Question: I am new in programming (specifically Python Selenium), I have a question regarding pasting a data into an input box, it seems not working if I will paste data on another website, I will received an error. But if I use just one website (either of the two) in pasting the data it is working fine.
Here is my codes below.

'''
from selenium import webdriver
driver = webdriver.Chrome(executable_path=r'C:\Users\Pashu\AppData\Local\Programs\Python\Python37\chromedriver.exe')
driver.get('https://tinyurl.com/')
inline_tinysite = driver.find_element_by_xpath('//*[@id="url"]')
inline_tinysite.send_keys("https://www.teamxtools.com/content/images/project-7/stack-324/exif/2dehands-velgen-volkswagen-golf-7.jpg")
submit = driver.find_element_by_xpath('/html/body/div[2]/div[2]/div[2]/div[2]/div[2]/form/input[3]')
submit.click()
driver.execute_script("window.open('https://cutt.ly/', 'new window')")
inline_cuttly = driver.find_element_by_xpath('//*[@id="link"]')
inline_cuttly.send_keys("https://www.teamxtools.com/content/images/project-7/stack-324/exif/2dehands-velgen-volkswagen-golf-7.jpg")
submit2 = driver.find_element_by_xpath('/html/body/div[1]/section[1]/div/div/div/div/div/button')
submit2.click()
#time.sleep(8)
'''
Here is the error message as text:
'''
C:\Users\Pashu\PycharmProjects\untitled\venv\Scripts\python.exe C:/Users/Pashu/AppData/Roaming/JetBrains/PyCharmCE2020.1/scratches/Helloworld.py
Traceback (most recent call last):
File "C:/Users/Pashu/AppData/Roaming/JetBrains/PyCharmCE2020.1/scratches/Helloworld.py", line 14, in <module>
inline_cuttly = driver.find_element_by_xpath('//*[@id="link"]')
File "C:\Users\Pashu\PycharmProjects\untitled\venv\lib\site-packages\selenium\webdriver\remote\webdriver.py", line 394, in find_element_by_xpath
return self.find_element(by=By.XPATH, value=xpath)
File "C:\Users\Pashu\PycharmProjects\untitled\venv\lib\site-packages\selenium\webdriver\remote\webdriver.py", line 978, in find_element
'value': value})['value']
File "C:\Users\Pashu\PycharmProjects\untitled\venv\lib\site-packages\selenium\webdriver\remote\webdriver.py", line 321, in execute
self.error_handler.check_response(response)
File "C:\Users\Pashu\PycharmProjects\untitled\venv\lib\site-packages\selenium\webdriver\remote\errorhandler.py", line 242, in check_response
raise exception_class(message, screen, stacktrace)
selenium.common.exceptions.NoSuchElementException: Message: no such element: Unable to locate element: {"method":"xpath","selector":"//*[@id="link"]"}
(Session info: chrome=81.0.4044.138)
Process finished with exit code 1
'''
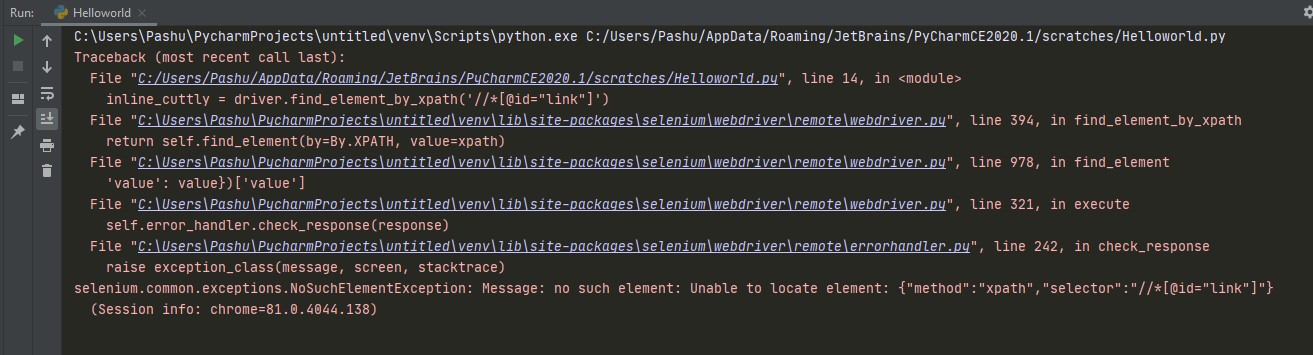
Answer: it was stuck on window 1, that is why element '//*[@id="link"]' is not found. I just added
'''
driver.switch_to.window(driver.window_handles[1])
'''
for it to search on the second window.